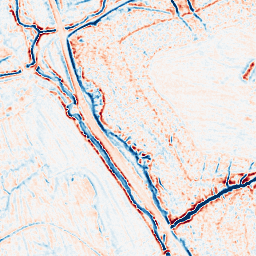
Category: edge_preserving
Decomposition family: bilateral
Decomposition parameters: d: 9
sigma_color: 50
sigma_space: 100
Upsampling method: cubic_mitchell
Upsampling parameters: scale: 2
Upsampling scale: 2